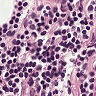
Metastatic tissue present: no